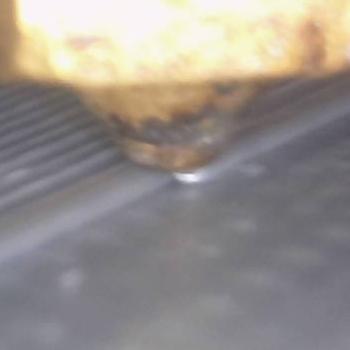
Flow rate: 118%